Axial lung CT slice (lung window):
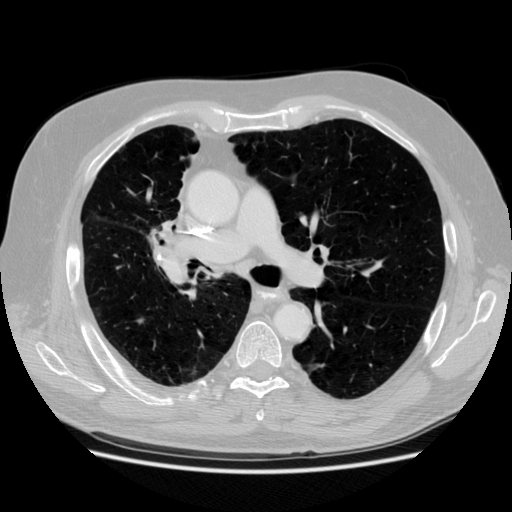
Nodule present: no